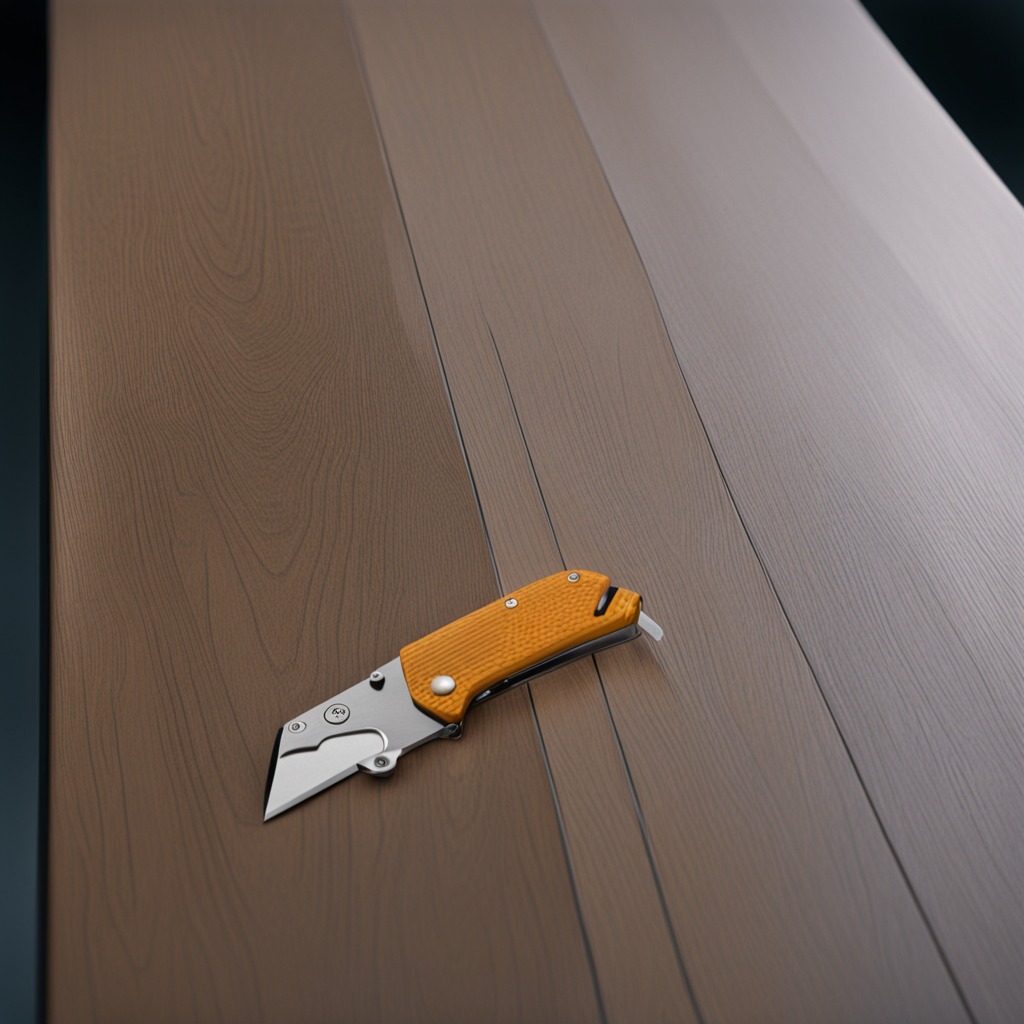
A utility knife is lying on the old table in the small garage at twilight.